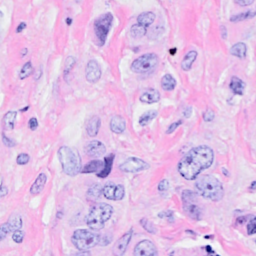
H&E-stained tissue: Breast